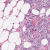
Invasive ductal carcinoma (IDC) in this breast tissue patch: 1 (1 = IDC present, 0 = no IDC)